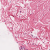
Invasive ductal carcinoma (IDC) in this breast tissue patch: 0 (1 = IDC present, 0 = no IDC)